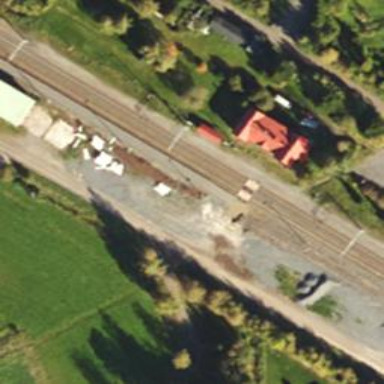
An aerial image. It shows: Railway crossing with saltire marking.